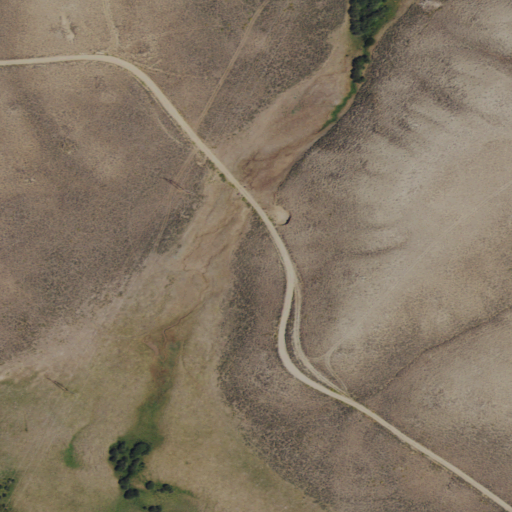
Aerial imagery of valley in Wyoming named Fog Gulch containing shrub, herbaceous wetlands, open development, woody wetlands, and medium intensity development